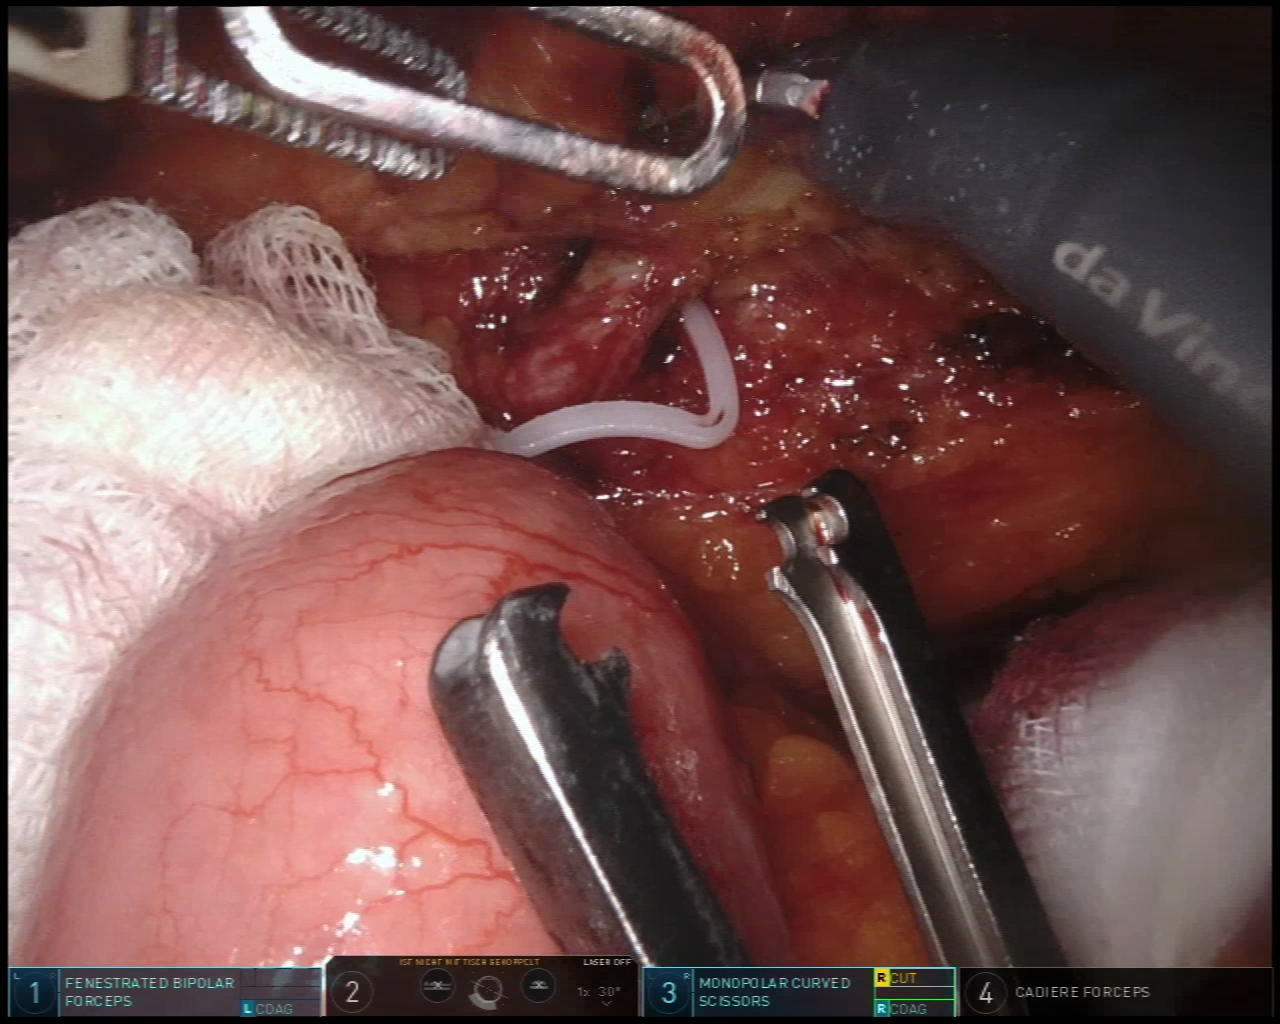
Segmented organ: inferior_mesenteric_artery
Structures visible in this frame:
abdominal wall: no
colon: no
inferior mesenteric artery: yes
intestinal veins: no
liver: no
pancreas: no
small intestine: yes
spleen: no
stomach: no
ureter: no
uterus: no
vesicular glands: no